Question: I've created an overlay that will popup whenever someone wants to upload a file to the system.
The Gui looks like this (when the overlay is up)

I have two problems with this:
1. I attached a a4j:support object that, onclick, makes the overlay disappear. The problem with this is that when I click the upload button on the upload component, support catches the click event and closes the overlay with the upload component before I have the chance to finish the operation.
2. I chose two different style classes. One for the overlay and one for the upload panel. But the styling of the overlay takes over the upload component and it becomes transparent as well.
The implementation looks something like this:
'''
<h:panelgroup layout="block" styleClass="overlayClass">
<rich:fileUpload styleClass="uploadStyleClass"... />
<a4j:support event="onclick" action="#{mrBean.switchOverlayState}" reRender="..."/>
</h:panelGroup>
'''
The CSS:
'''
.overlayClass {
Opacity: 0.5;
position: fixed;
left: 0;
right: 0;
top: 0;
bottom: 0;
background: #000;
}
.uploadStyleClass {
opacity: 1.0;
...
}
'''
Thanks for the help!
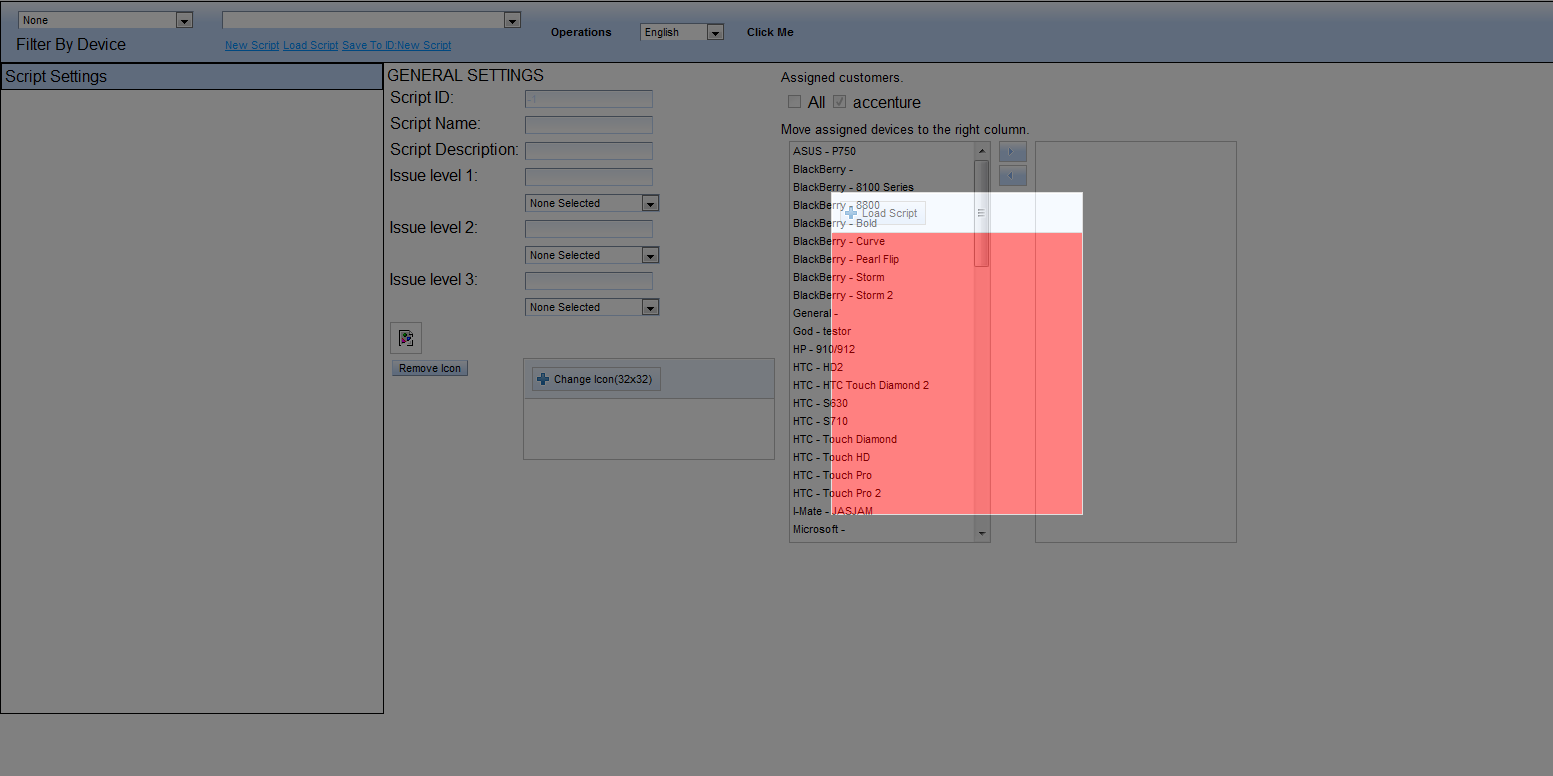
Answer: I'd suggest using <URL> instead.